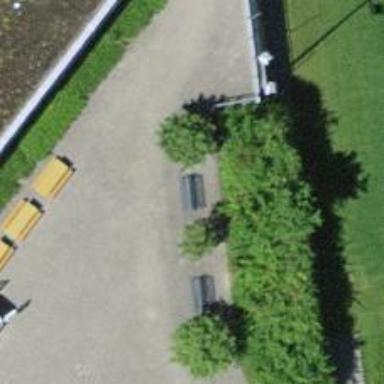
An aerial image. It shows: Bench for seating.